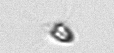
Label: Pyramimonas